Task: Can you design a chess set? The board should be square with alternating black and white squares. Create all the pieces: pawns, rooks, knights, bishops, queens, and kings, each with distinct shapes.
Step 2928:
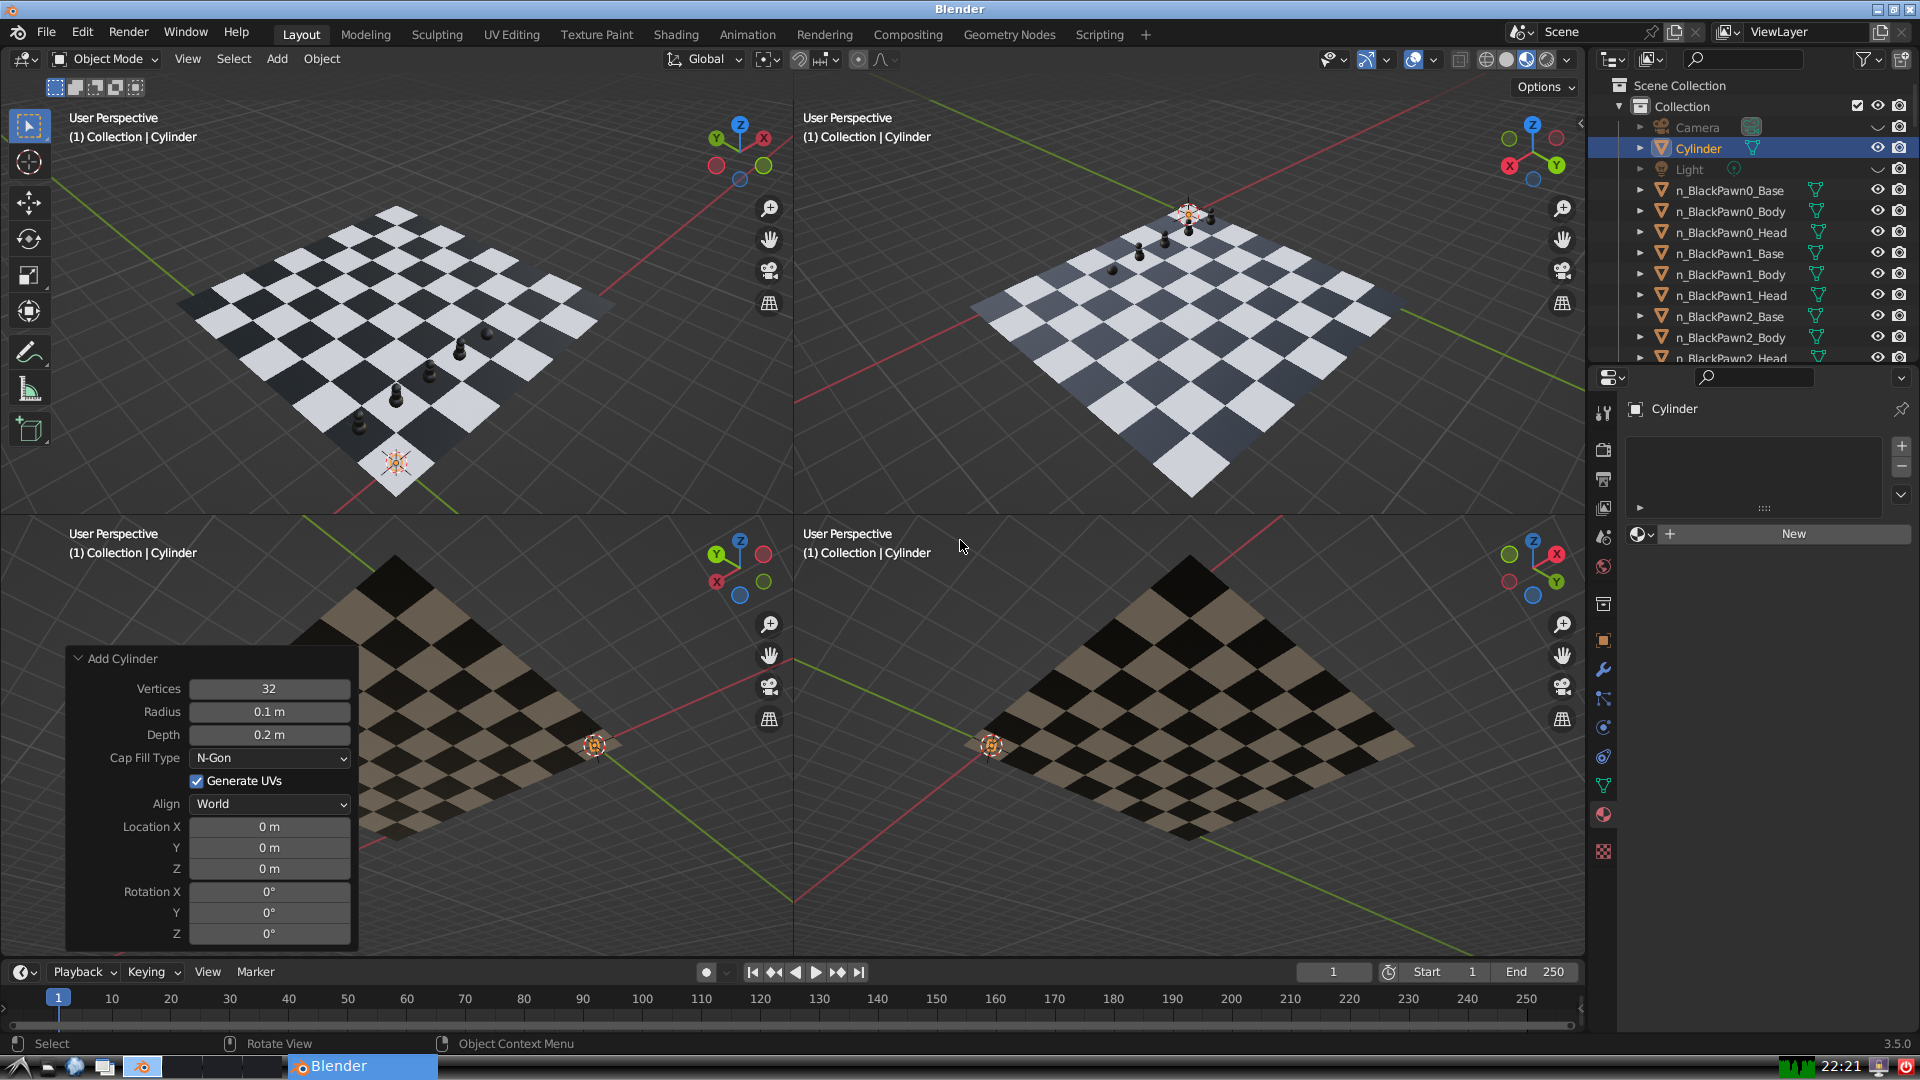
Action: {"key_press": ['Ctrl, Home']}